Question: I've been given a simple program to write in C#. Some of the mathematics is already provided so you don't have to work it out yourself. However, I don't like to just use things without understanding what it is actually doing. I've got everything working fine. I just want to understand it.
for example:
'''
angle = (360.00 / 8) * PI / 180;
size = 150
x = 150;
y = 150;
'''
then:
'''
x1 = x + size*cos(angle * 1);
y1 = y + size*sin(angle * 1);
'''
I assume that the above formulas are calculating the coordinates using the form y = mx + c with sin/cos equaling the gradient (m). What is the reference point though? Is it calculating a triangle out side of each "wedge"? I don't know a huge amount about radians which is why I am having trouble.
Example of output:

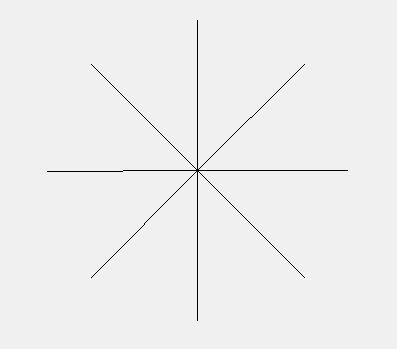
Answer: It looks like you're just specifying the end points of each segment.
A good way to understand sine and cosine are through the <URL>. Here's a picture from Wikipedia:

To explain this, the point can be at different position on the circle. This can be described in two ways. The first is that is the angle, and you also need to know the radius of the circle which is 1, here, which is what's meant by the circle. This is the natural way to talk about the position of a point on a circle. Also, though, one can describe the position of the point in terms of and . If you do that, you find and . This is basically the definition of and , so there's not a lot to understand, it's just that if the position in terms of is then angle, then the position in terms of and is and .
So it looks like you're just specifying the end points of each segment.
As you know, can be expressed in terms of degrees or radians. Radians are the natural values here, so it's better to think in terms of radians, and t, these equations must be in radians for the equations to work out. In talking to people, degrees is useful, but in math, it's always best to think in terms of radians. Radians, btw, are just the circumference of the arc, so all the way around the unit circle is radians, half way around is radians, etc.
If the circle is not of unit radius, then the instead of x=cos(t) and y=sin(t), you have 'x=R*cos(t)' and 'y=R*sin(t)'. And if the circle isn't centered at the origin, you have 'x=x0+R*cos(t)' and 'y=y0+R*sin(t)'.
Here's some code in Python:
'''
from numpy import *
import matplotlib.pyplot as plt
n_segments = 8
angle_step = 2*pi/n_segments
for i in range(n_segments):
angle = angle_step*i
xa, ya = cos(angle), sin(angle) # convert the angles into the x,y representation
plt.plot(xa, ya, 'ob', markersize=15)
plt.plot((0, xa), (0, ya), 'g') # plot the line between the two endpoints
plt.show()
'''

I hope it's clear by now that this isn't 'y=mx+b', which is about lines. Here the lines are done for you by the plotting program, and you just supply the endpoints of the segments.